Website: macys
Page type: cart
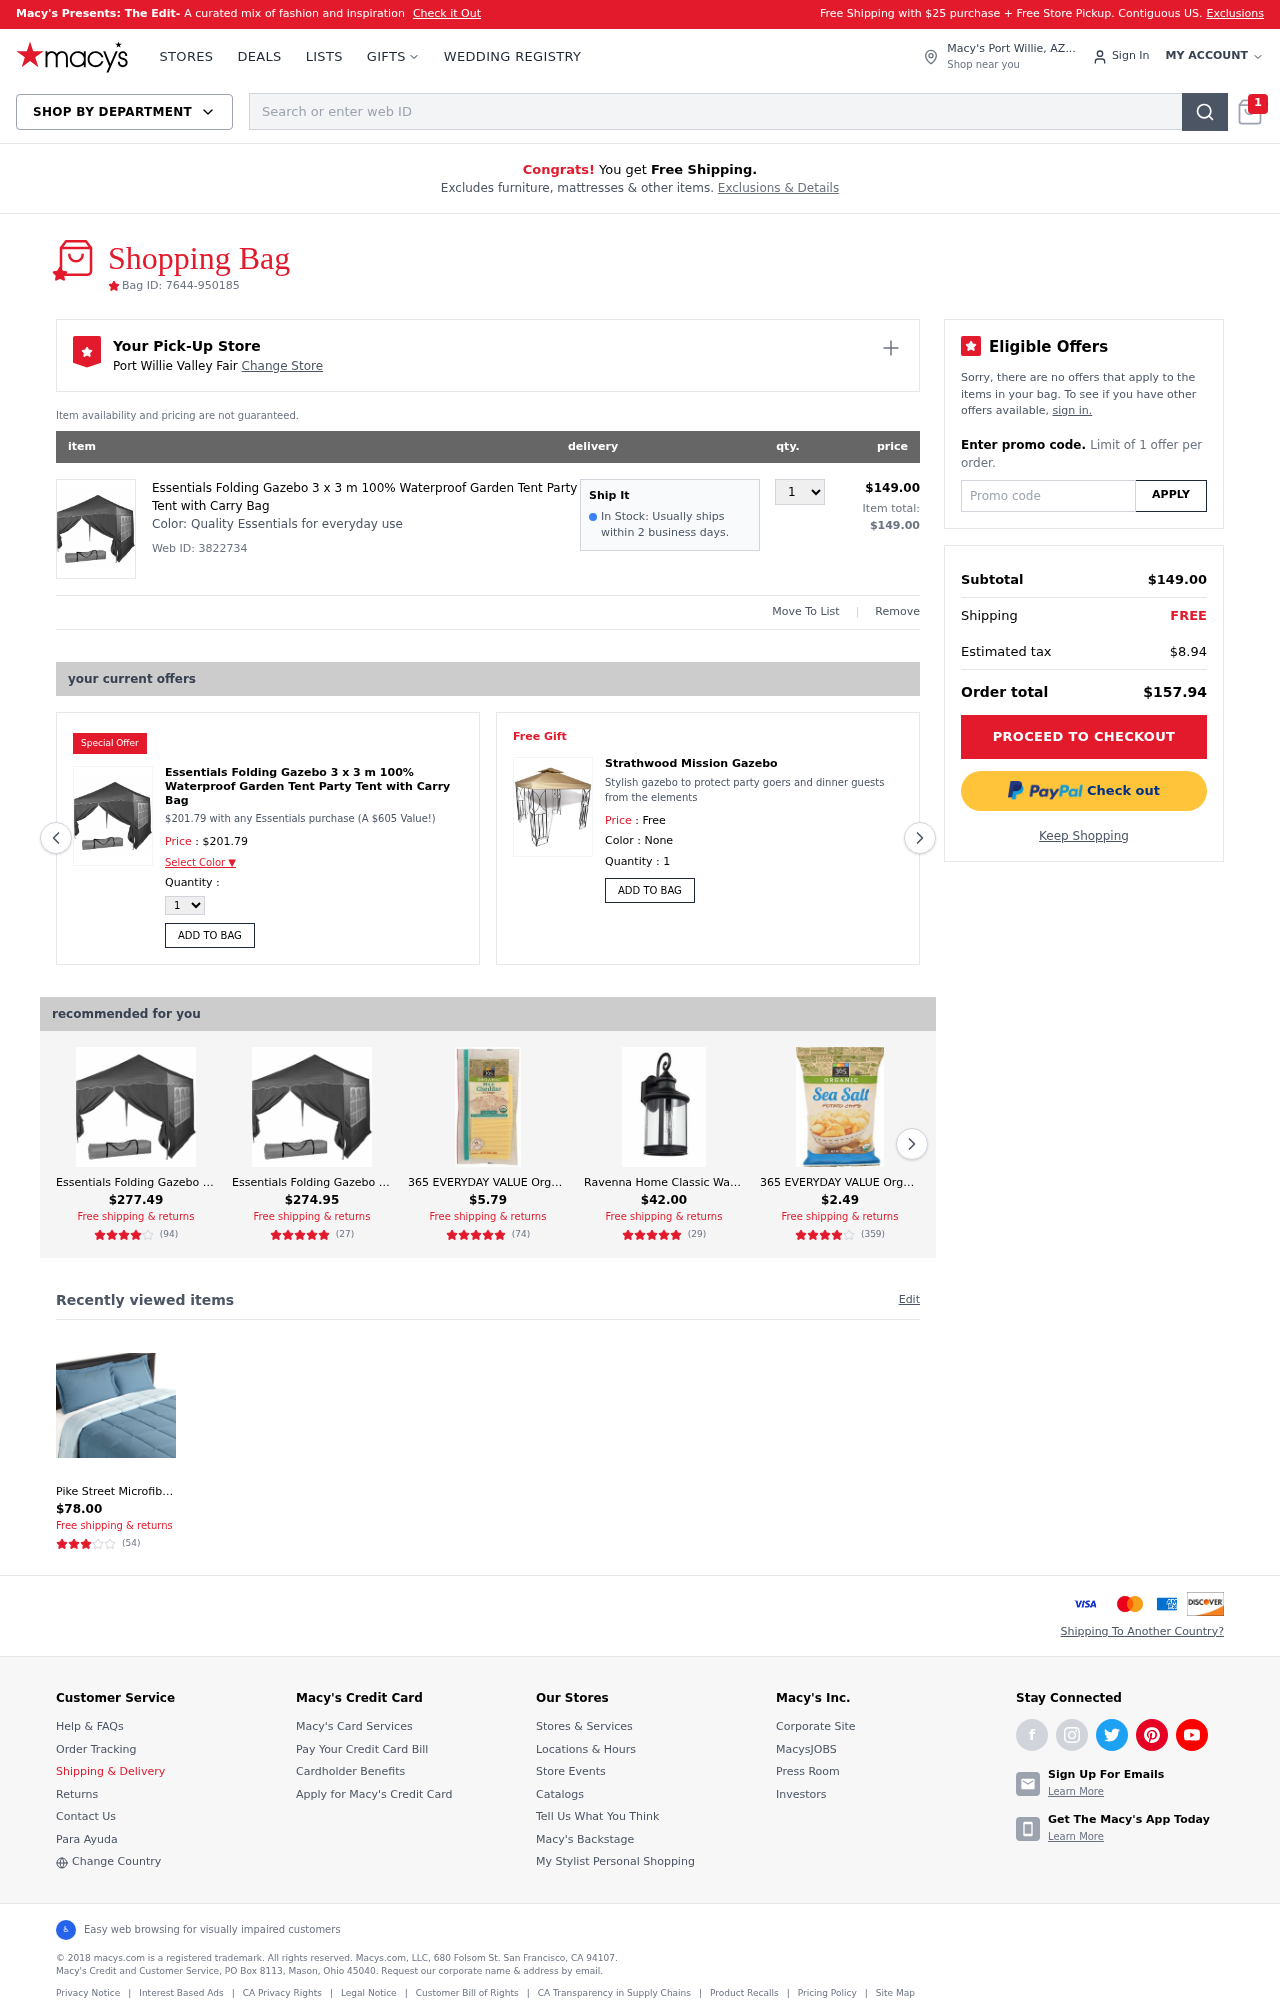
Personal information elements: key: PII_CITY
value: Port Willie Valley Fair Change Store
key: PII_CITY_STATE
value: Port Willie, AZ
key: PII_PROMO_CODE
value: EXTRA68
Product elements: key: PRODUCT1_DESC
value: Quality Essentials for everyday use
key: PRODUCT1_NAME
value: Essentials Folding Gazebo 3 x 3 m 100% Waterproof Garden Tent Party Tent with Carry Bag
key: PRODUCT1_PRICE
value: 149
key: PRODUCT1_QUANTITY
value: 1
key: PRODUCT2_NAME
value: Essentials Folding Gazebo 3 x 3 m 100% Waterproof Garden Tent Party Tent with Carry Bag
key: PRODUCT2_PRICE
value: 201.79
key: PRODUCT3_DESC
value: Stylish gazebo to protect party goers and dinner guests from the elements
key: PRODUCT3_NAME
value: Strathwood Mission Gazebo
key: PRODUCT4_NAME
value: Essentials Folding Gazebo 3 x 3 m 100% Waterproof Garden Tent Party Tent with Carry Bag
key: PRODUCT4_NUM_RATINGS
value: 94
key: PRODUCT4_PRICE
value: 277.49
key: PRODUCT4_RATING
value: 3.8
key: PRODUCT5_NAME
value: Essentials Folding Gazebo 3 x 3 m 100% Waterproof Garden Tent Party Tent with Carry Bag
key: PRODUCT5_NUM_RATINGS
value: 27
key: PRODUCT5_PRICE
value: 274.95
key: PRODUCT5_RATING
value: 4.8
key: PRODUCT6_NAME
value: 365 EVERYDAY VALUE Organic Sliced Mild Cheddar, 12 OZ
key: PRODUCT6_NUM_RATINGS
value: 74
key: PRODUCT6_PRICE
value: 5.79
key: PRODUCT6_RATING
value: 4.6
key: PRODUCT7_NAME
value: Ravenna Home Classic Wall Sconce, 17.93"H, Black (Renewed)
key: PRODUCT7_NUM_RATINGS
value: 29
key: PRODUCT7_PRICE
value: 42
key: PRODUCT7_RATING
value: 4.8
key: PRODUCT8_NAME
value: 365 EVERYDAY VALUE Organic Sea Salt Potato Chips, 5 OZ
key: PRODUCT8_NUM_RATINGS
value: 359
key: PRODUCT8_PRICE
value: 2.49
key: PRODUCT8_RATING
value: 4.2
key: PRODUCT9_NAME
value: Pike Street Microfiber Reversible Down Alternative King Comforter Set, Smokey Blue/Sky
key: PRODUCT9_NUM_RATINGS
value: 54
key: PRODUCT9_PRICE
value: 78
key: PRODUCT9_RATING
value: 3.2
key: PRODUCT2_DESC
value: $201.79 with any Essentials purchase (A $605 Value!)
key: PRODUCT1_WEB_ID
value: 3822734
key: PRODUCT1_TOTAL
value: $149.00
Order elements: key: ORDER_NUM_ITEMS
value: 1
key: ORDER_ID
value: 7644-950185
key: ORDER_SUBTOTAL
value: $149.00
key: ORDER_TAX
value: $8.94
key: ORDER_TOTAL
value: $157.94
Search elements: key: HEADER_SEARCH
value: Search or enter web ID